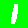
Digit: 1